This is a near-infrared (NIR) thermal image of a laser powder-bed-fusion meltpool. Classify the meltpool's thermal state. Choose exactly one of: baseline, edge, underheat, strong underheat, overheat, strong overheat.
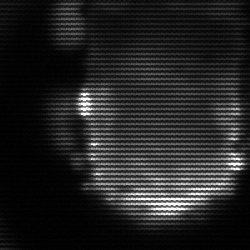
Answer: baseline